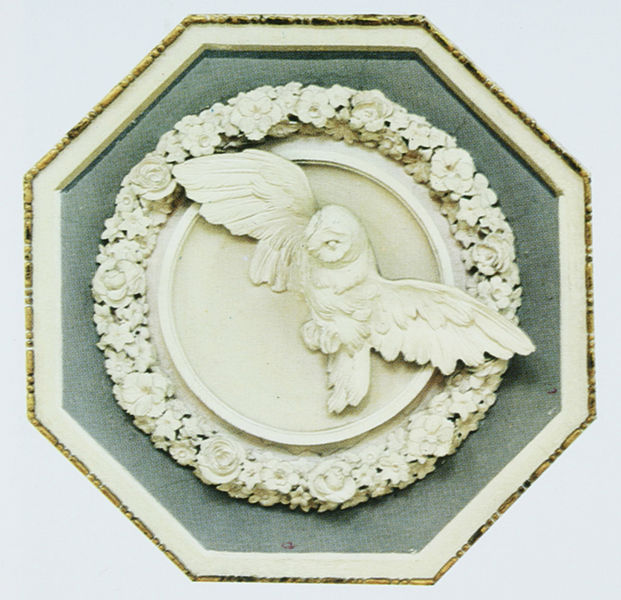
Titel: Vogelsaal,Detail der Decke, Salone degli Uccelli
Künstler: Benigno Bossi
Standort: Parma
Institution: Palazzo del Giardino
Schlagwörter: blau, flügel, vogel, weiß, blume, blumen, rose, rosen, tier, rahmen, gold, decke, fliegen, kreis, rund, tondo, relief, risse, rand, floral, verzierung, stuck, medaillon, vergoldet, flug, fliegend, krallen, kranz, blumenkranz, fresko, gips, eule, art deco, maromor, oktogon, achteck, mamor, sechseck, riss, uhu, stuk, blumendekor, stuckiert, 19. jahrhundert, ufliegende eule, stukk